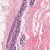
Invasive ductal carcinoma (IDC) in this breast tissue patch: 0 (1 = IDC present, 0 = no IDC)